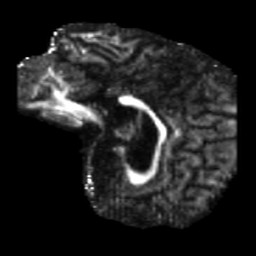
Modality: FA
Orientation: sagittal
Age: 46
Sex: male
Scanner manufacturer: siemens
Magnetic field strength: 3 T
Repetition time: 5.47 s
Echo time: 0.0854 s